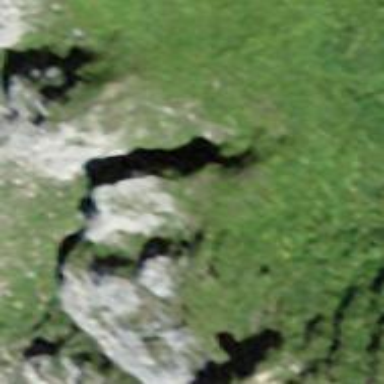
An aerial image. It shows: Cliff in nature.